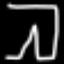
Label: pants